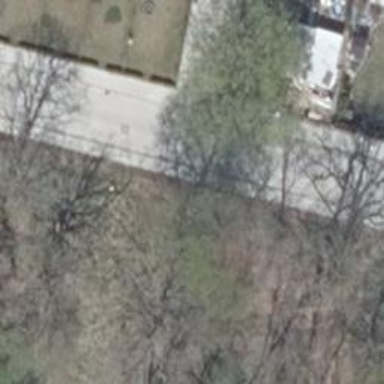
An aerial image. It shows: Service road.